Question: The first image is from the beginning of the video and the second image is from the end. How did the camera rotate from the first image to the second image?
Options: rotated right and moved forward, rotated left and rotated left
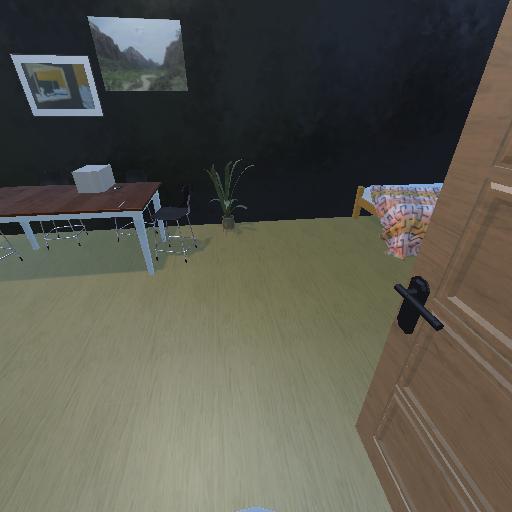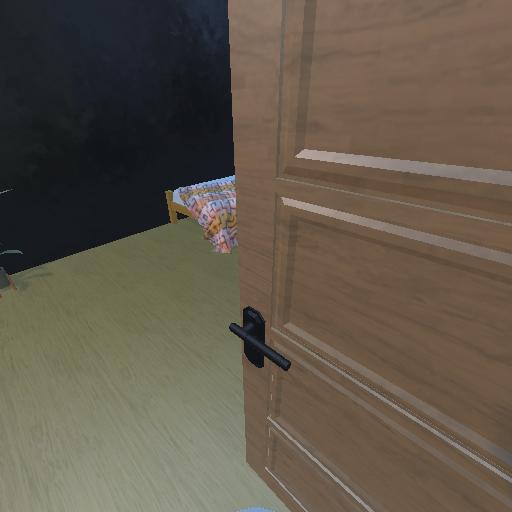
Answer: rotated right and moved forward